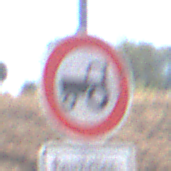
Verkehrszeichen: VerbotKraftfahrzeugeZuegeNichtSchneller25
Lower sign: SonstigeFahrzeugePersonengruppenFrei1
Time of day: Midday
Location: Outdoor (RoadRail)
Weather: Clear
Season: Summer
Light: Natural